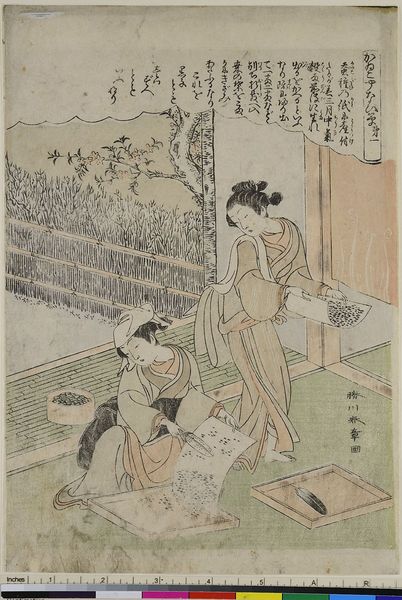
Titel: Anleitung zur Seidenraupenzucht Blatt 1
Künstler: Katsukawa Shunsh&#x14D;
Standort: Hamburg
Institution: Museum für Kunst und Gewerbe Hamburg
Schlagwörter: feder, frauen, grün, rot, innenraum, stoff, seide, holzschnitt, japan, papier, druckgraphik, druckgrafik, holzstich, text, malen, schmetterling, zeit, lernen, gewebe, raupe, farbholzschnitt, edo, reproduktionen, tatami, druckerzeugnisse, seidenherstellung, seidenspinner, frau heim arbeit, grasswand